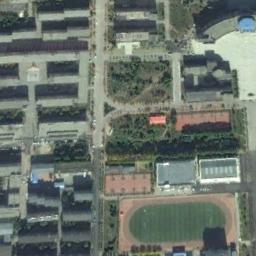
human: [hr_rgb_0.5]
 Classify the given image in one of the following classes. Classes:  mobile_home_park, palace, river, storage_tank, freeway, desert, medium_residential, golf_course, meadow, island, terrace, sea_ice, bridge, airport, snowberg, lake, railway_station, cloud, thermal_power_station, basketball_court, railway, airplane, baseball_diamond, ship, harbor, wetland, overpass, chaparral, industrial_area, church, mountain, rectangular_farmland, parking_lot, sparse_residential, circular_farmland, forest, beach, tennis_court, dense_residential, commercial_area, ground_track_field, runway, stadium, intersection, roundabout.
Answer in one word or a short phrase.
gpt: ground_track_field